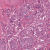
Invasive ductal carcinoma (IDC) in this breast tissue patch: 1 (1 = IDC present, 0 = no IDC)